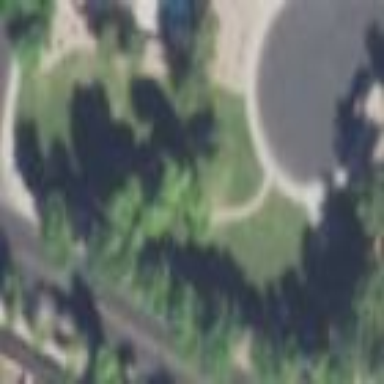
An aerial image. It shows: Lovely park for leisure and relaxation.